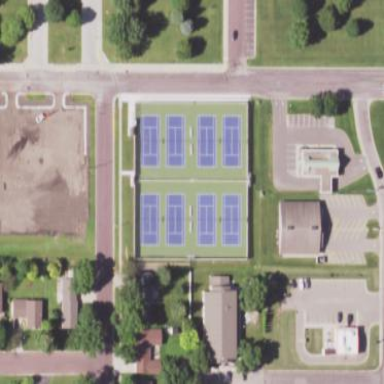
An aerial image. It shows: Tennis court in leisure pitch.